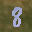
Label: 8